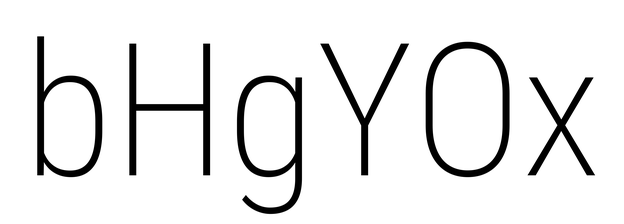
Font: Roboto_Condensed_ExtraLight